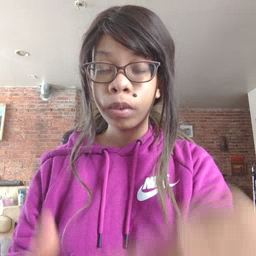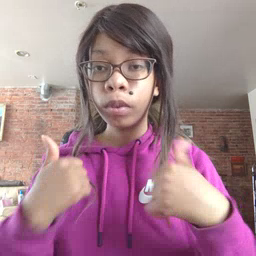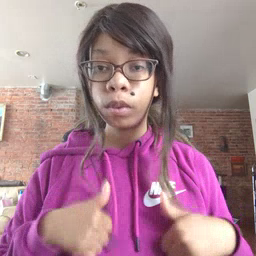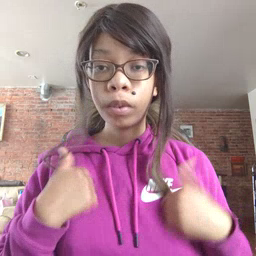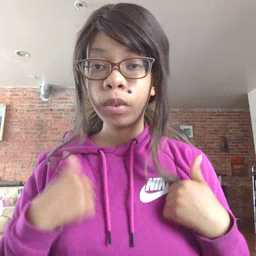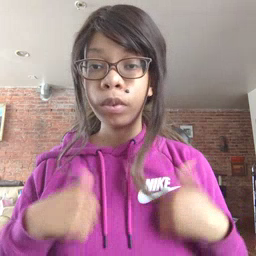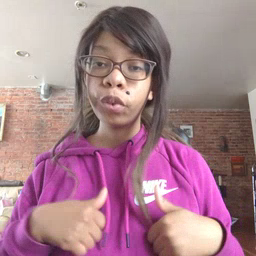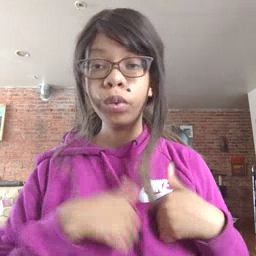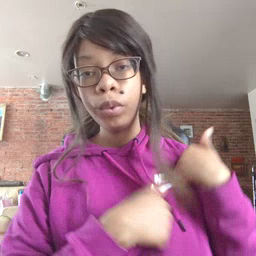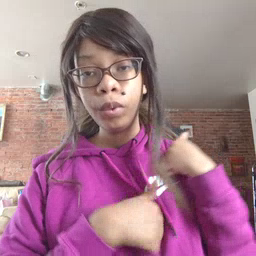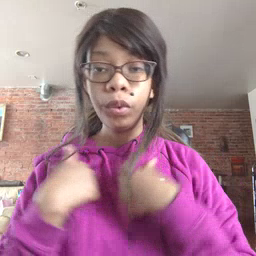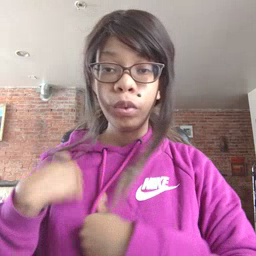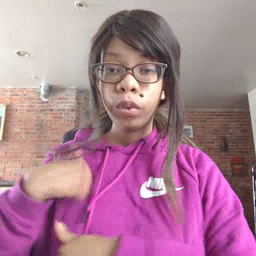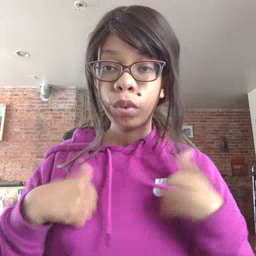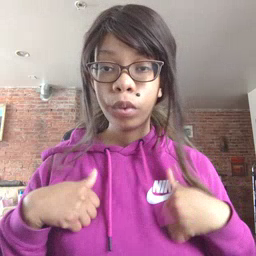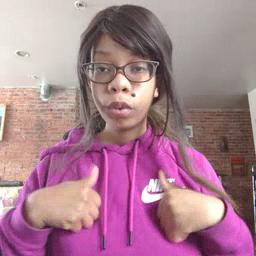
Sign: bath